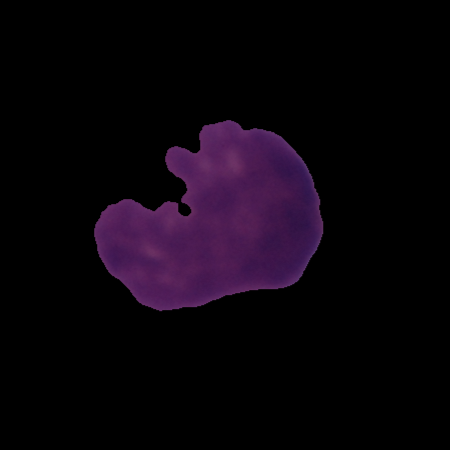
Label: cancer